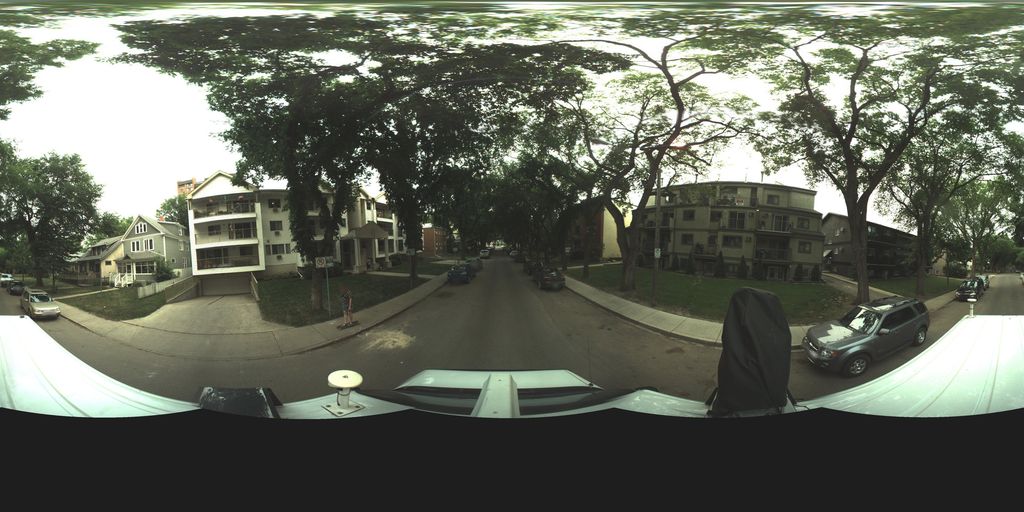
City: saskatoon